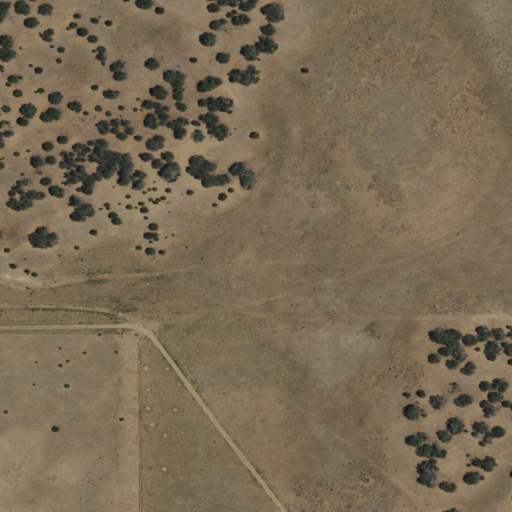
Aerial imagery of valley in New Mexico named North Canyon containing shrub and grassland